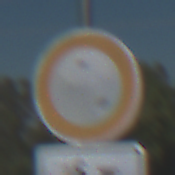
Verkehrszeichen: VerbotFahrzeugeAllerArt
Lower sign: EinspurigeFahrzeugeFrei2
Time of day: MorningAfternoon
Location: Outdoor (Special)
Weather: Clear
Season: NotSpecified
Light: Natural